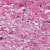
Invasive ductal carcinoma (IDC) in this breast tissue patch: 0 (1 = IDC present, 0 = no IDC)